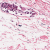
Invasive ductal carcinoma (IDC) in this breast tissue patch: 0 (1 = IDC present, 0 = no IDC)